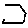
Label: hexagon